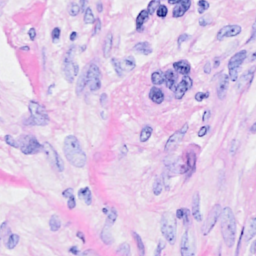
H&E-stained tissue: Breast